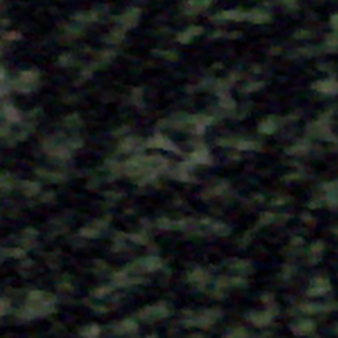
Label: other